Question: I encountered a problem when embedding a ListView inside a ScrollView, or at least that's where I guess the problem comes from. The ListView element is a fairly simple one:
'''
<?xml version="1.0" encoding="utf-8"?>
<RelativeLayout xmlns:android="http://schemas.android.com/apk/res/android"
android:id="@+id/item_root"
android:layout_width="match_parent"
android:layout_height="wrap_content"
android:background="@drawable/general_background_list_middle"
android:paddingTop="4dp"
android:paddingBottom="4dp"
android:paddingRight="0dp"
android:paddingLeft="0dp">
<ImageView
android:id="@+id/chat_friends_avatar"
android:layout_width="45dp"
android:layout_height="45dp"
android:layout_marginLeft="7dp"
android:layout_marginRight="8dp"
android:paddingRight="0dp"
android:paddingLeft="0dp"
android:layout_alignParentLeft="true"
android:layout_alignParentTop="true"
android:src="@drawable/friends_icon_avatar_default"/>
<TextView
android:id="@+id/chat_message_text"
android:layout_width="match_parent"
android:layout_height="wrap_content"
android:layout_toRightOf="@id/chat_friends_avatar"
android:layout_alignParentTop="true"
android:layout_marginRight="35dp"
android:maxLines="10"
android:textSize="12dp"/>
<TextView
android:id="@+id/chat_friend_name"
android:layout_width="140dp"
android:layout_height="wrap_content"
android:layout_marginTop="3dp"
style="@style/SubText"
android:layout_toRightOf="@id/chat_friends_avatar"
android:layout_below="@id/chat_message_text" />
<TextView
android:id="@+id/chat_message_time"
android:layout_width="80dp"
android:layout_height="wrap_content"
android:layout_marginRight="8dp"
android:layout_marginTop="3dp"
style="@style/SubText"
android:layout_alignParentRight="true"
android:layout_below="@id/chat_message_text" />
</RelativeLayout>
'''
However, when I embed a list of such elements in a ScrollView, in between some other elements, the rows are not fully displayed, they are clipped (see image below) if the text is wrapped. The ListView is instantiated as follows in the ScrollView:
'''
<ListView
android:id="@+id/info_chat_listview"
android:layout_width="match_parent"
android:layout_height="match_parent"
android:layout_gravity="center"
android:cacheColorHint="@color/frame_background_color"
android:clickable="false"
android:divider="@null"
android:footerDividersEnabled="false"
android:focusable="false" >
</ListView>
'''
If the height of the ListView is set to "wrap_content" only the first element is shown. That's why I'm using a method to calculate the height of the rows of the list:
'''
private int getCommentsListHeight() {
if (mChatAdapter != null && mChatAdapter.getCount() != 0) {
if (mChatList != null) {// && mCommentsListItemHeight == 0) {
mCommentsListItemHeight = 0;
for (int i = 0; i < mChatAdapter.getCount(); i++) {
// Get view item height
View viewItem = mChatAdapter
.getView(i, new View(OnAirActivity.this), mChatList);
viewItem.measure(0, 0);
Logger.d(LOGTAG, "View " + i + " measured height = " + viewItem.getMeasuredHeight());
mCommentsListItemHeight += viewItem.getMeasuredHeight();
}
}
//return mChatAdapter.getCount() * mCommentsListItemHeight;
return mCommentsListItemHeight;
} else {
return 0;
}
}
'''
Unfortunately, in case when the text inside the TextView is wrapped, even over several lines, the height of the row element returned by the getMeasuredHeight() method is constant. Also the getLineCount() called on the TextView inside the row element returns 1 even if the text is wrapped.
On the other hand, if this ListView is embedded in a LinearLayout, everything works fine and the full list is displayed with no clipping.
Do you have any suggestions as to what might be wrong here? I really don't like the idea of manually measuring the height of the list elements and it apparently doesn't work but why can't android nicely stretch the ListView inside the ScrollView to fit it all in there?
Clipped list:

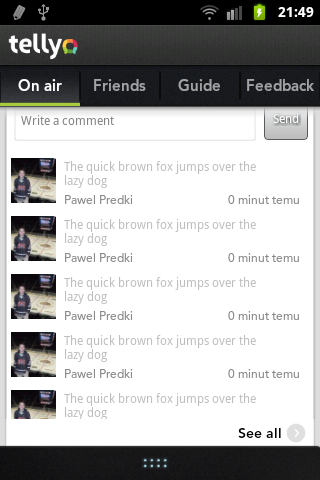
Answer: It's a practice to encapsulate 'ListView' within a 'ScrollView' because ListView itself contains scrolling capabilities. You should implement a solution that does not contain such hierarchy of views and I hope it will do the magic :)